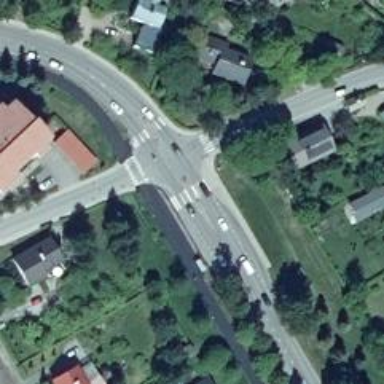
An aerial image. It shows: Marked footway crossing with asphalt surface and crossing island.